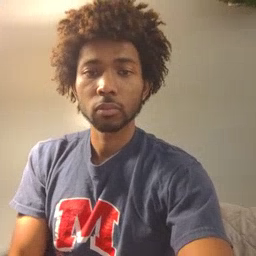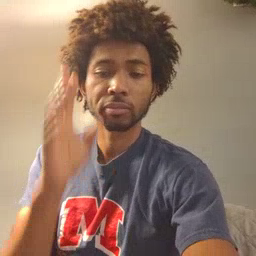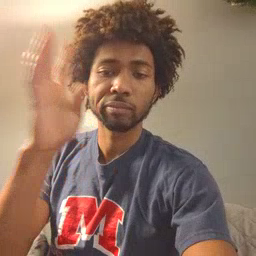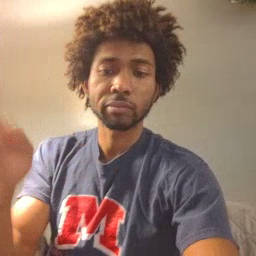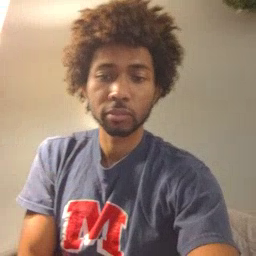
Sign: pretend